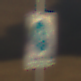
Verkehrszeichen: BeginnFahrradstrasse
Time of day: SunriseSunset
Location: Outdoor (Nature)
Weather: Clear
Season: NotSpecified
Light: Natural